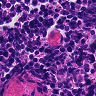
Metastatic tissue present: no